Question: I want to disable the update button from CGridView Table. I don't know how to do it. Just disable the update button, not delete the function of update. Anybody know how to do it? Thanks

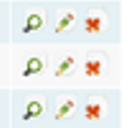
Answer: '''
'columns' => array(
// All your columns here
// ...
array(
'template' => '{view}{delete}',
'class' => 'CButtonColumn',
),
),
'''
It's enough :)
: above solution the button. The following disable it (by removing the link):
'''
'columns' => array(
// All your columns here
// ...
array(
'template' => '{view}{update}{delete}',
'class' => 'CButtonColumn',
'buttons' => array(
'update' => array(
'url' => ''
),
),
),
'''